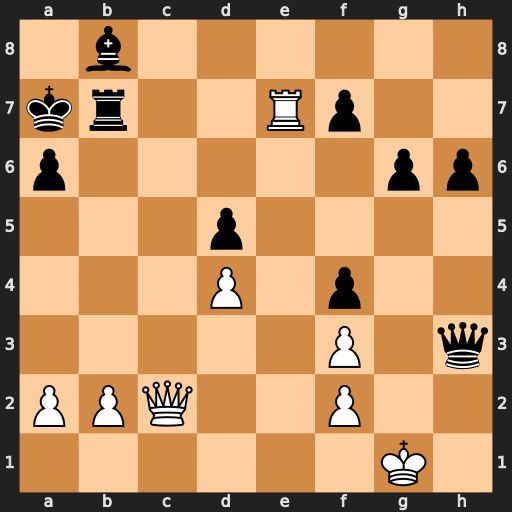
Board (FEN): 1b6/kr2Rp2/p5pp/3p4/3P1p2/5P1q/PPQ2P2/6K1
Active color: w
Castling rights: -
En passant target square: -
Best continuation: Qc5+ Ka8 Qc6 Qc8 Qxc8